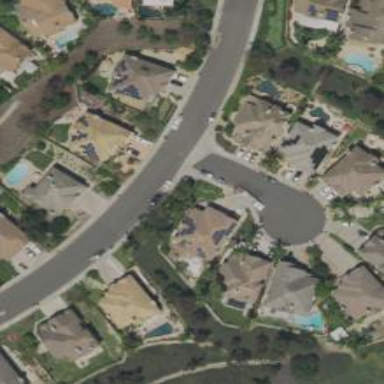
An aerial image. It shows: Residential road.